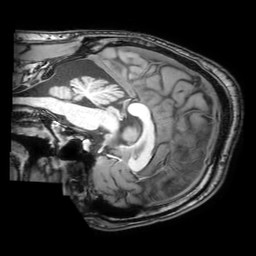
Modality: T1w
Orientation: sagittal
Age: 26
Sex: male
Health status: healthy
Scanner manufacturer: philips
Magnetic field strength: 3 T
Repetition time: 0.0079 s
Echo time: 0.0035 s